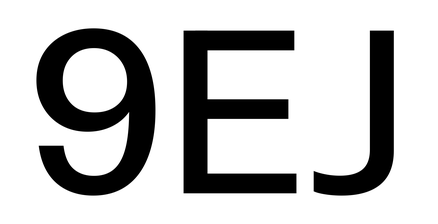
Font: InstrumentSans_Medium